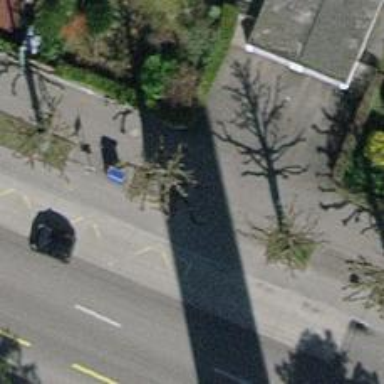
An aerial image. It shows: Avenue of trees.